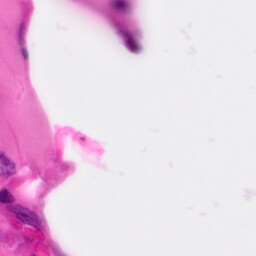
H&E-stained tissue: Pancreatic